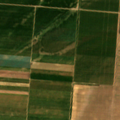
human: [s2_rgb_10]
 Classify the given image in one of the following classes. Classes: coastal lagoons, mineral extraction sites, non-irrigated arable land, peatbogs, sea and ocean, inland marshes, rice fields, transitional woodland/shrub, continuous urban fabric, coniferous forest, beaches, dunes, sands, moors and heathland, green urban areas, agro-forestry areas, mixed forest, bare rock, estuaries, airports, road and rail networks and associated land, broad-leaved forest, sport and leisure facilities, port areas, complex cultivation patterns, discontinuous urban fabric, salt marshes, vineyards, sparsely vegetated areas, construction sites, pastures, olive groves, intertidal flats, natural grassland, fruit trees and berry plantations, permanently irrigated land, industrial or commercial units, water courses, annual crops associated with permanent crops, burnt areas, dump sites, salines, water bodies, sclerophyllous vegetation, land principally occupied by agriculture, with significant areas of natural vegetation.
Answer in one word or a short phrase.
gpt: non-irrigated arable land